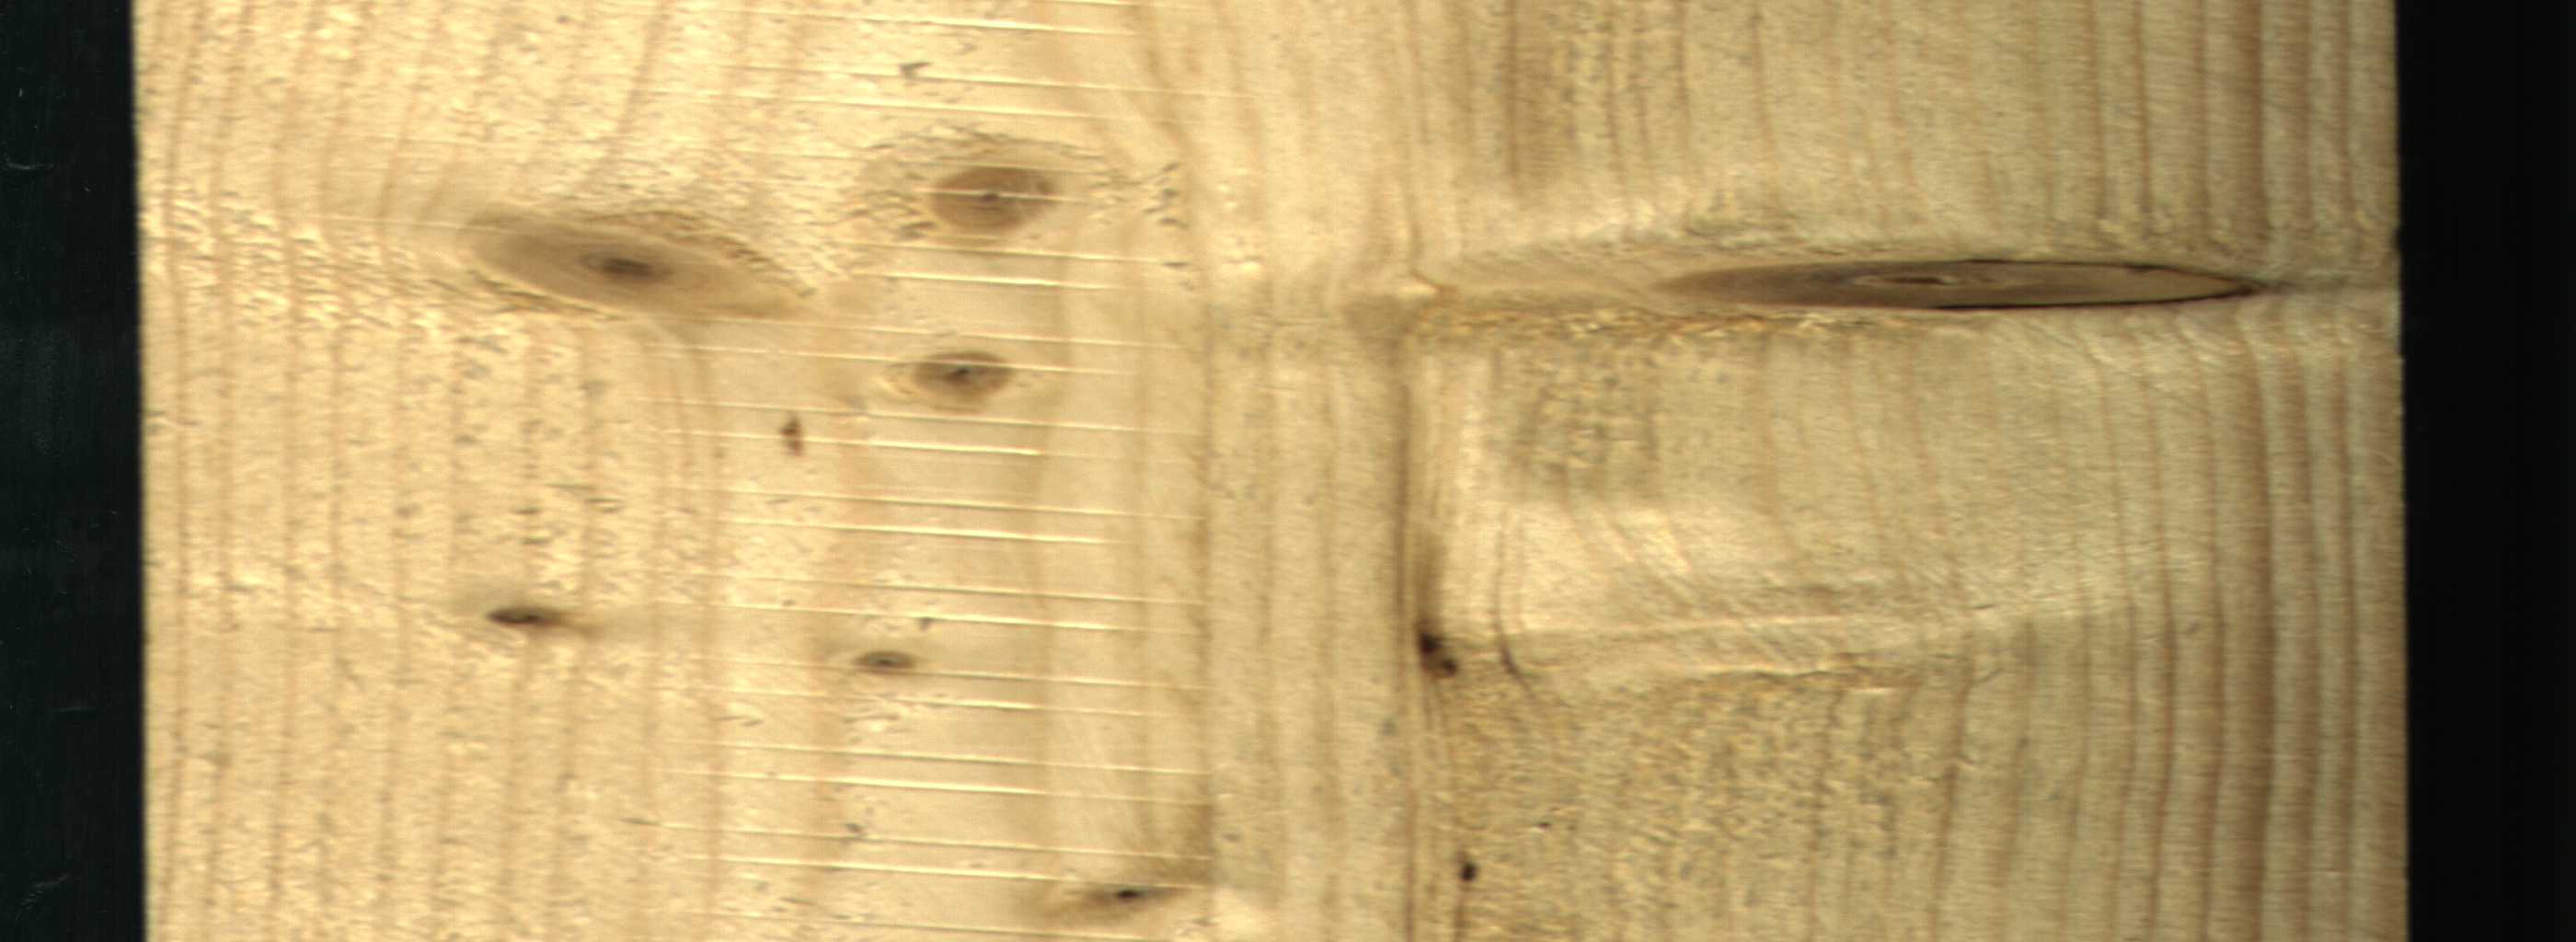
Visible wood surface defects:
Dead_Knot
Dead_Knot
Dead_Knot
Live_Knot
Live_Knot
Live_Knot
Live_Knot
Live_Knot
Live_Knot